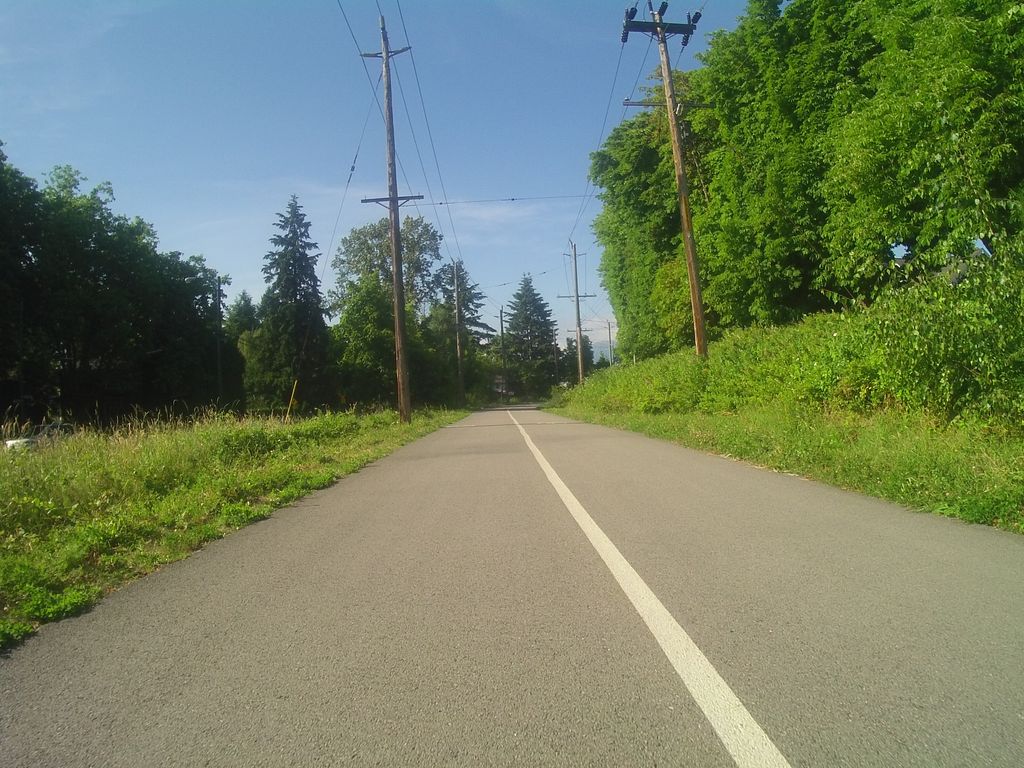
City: vancouver